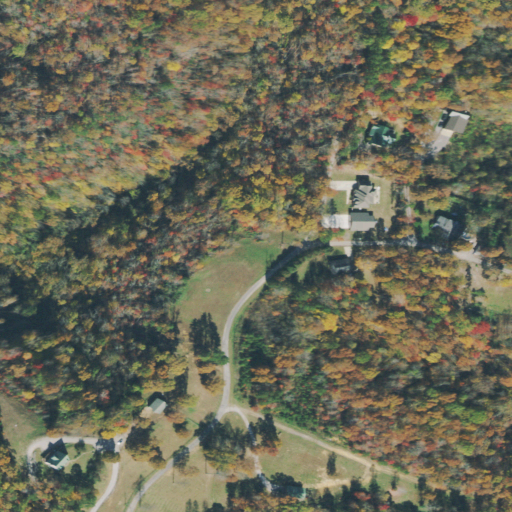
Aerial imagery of ridge(s) in Tennessee named Johnson Ridge containing deciduous forest, open development, pasture, low intensity development, and medium intensity development